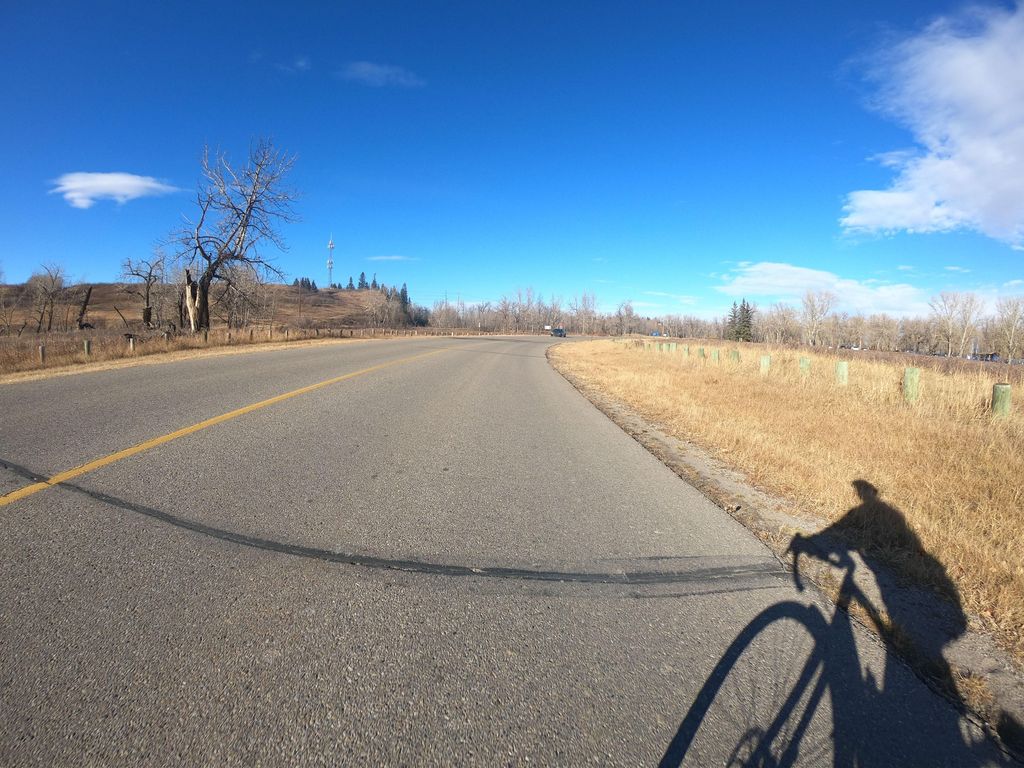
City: calgary